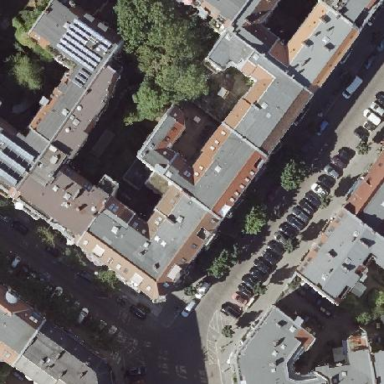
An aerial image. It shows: Residential building with double saltbox roof shape.